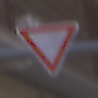
Verkehrszeichen: VorfahrtGewaehren
Umgebung: Outdoor, Urban
Tageszeit: MorningAfternoon
Wetter: PartlyCloudy
Licht: Natural
Jahreszeit: NotSpecified
Kontrast: MediumContrast